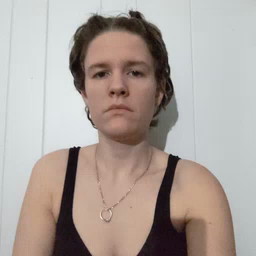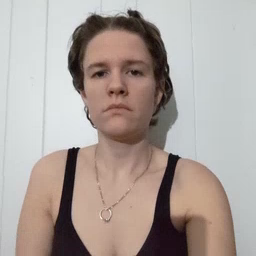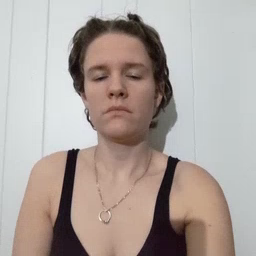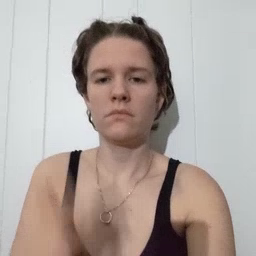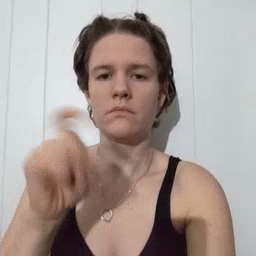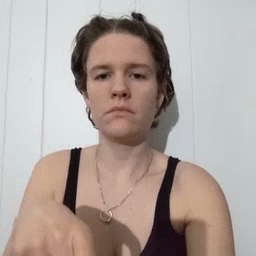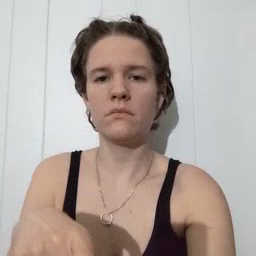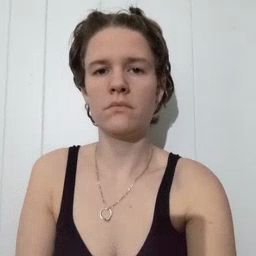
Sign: haveto